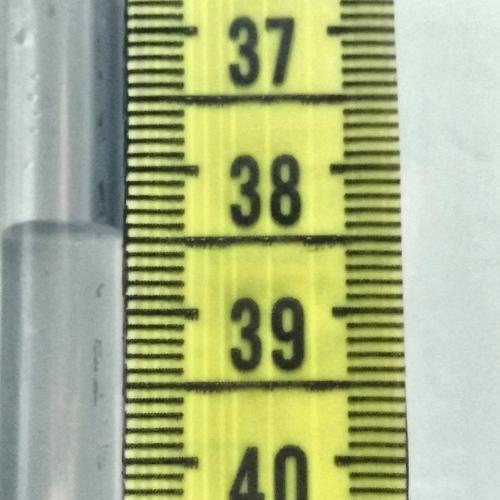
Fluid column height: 38.4 cm